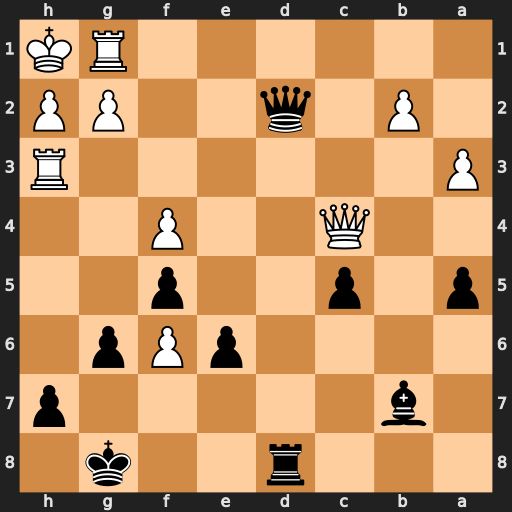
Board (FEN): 3r2k1/1b5p/4pPp1/p1p2p2/2Q2P2/P6R/1P1q2PP/6RK
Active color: b
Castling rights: -
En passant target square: -
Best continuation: Qxg2+ Rxg2 Rd1+ Qf1 Rxf1#